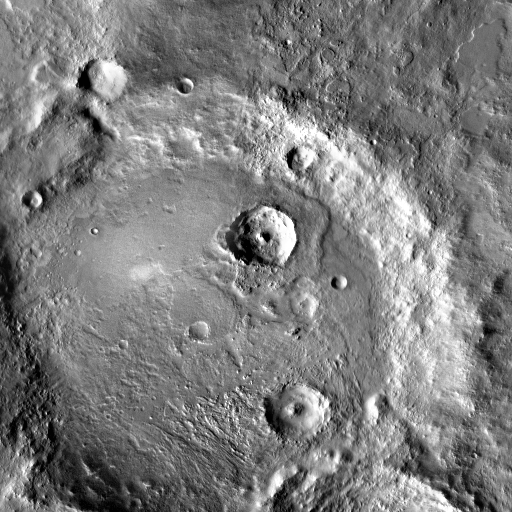
Crater classes present: Background, Other, Buried